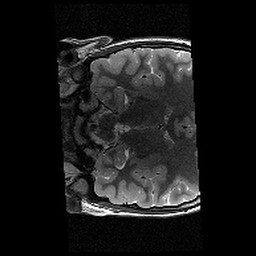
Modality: T2w
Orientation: coronal
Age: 10
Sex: female
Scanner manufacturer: siemens
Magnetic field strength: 3 T
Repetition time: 9.23 s
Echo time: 0.067 s